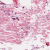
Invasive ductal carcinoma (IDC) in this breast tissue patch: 0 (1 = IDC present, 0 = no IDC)